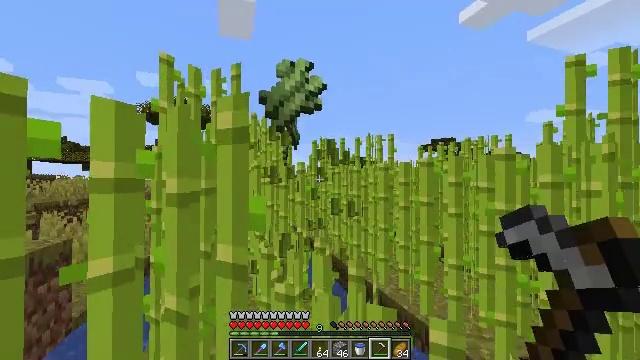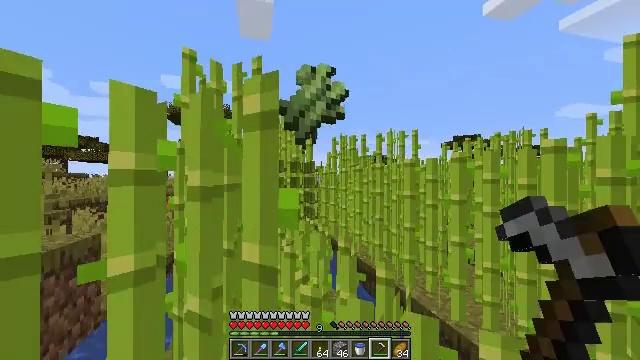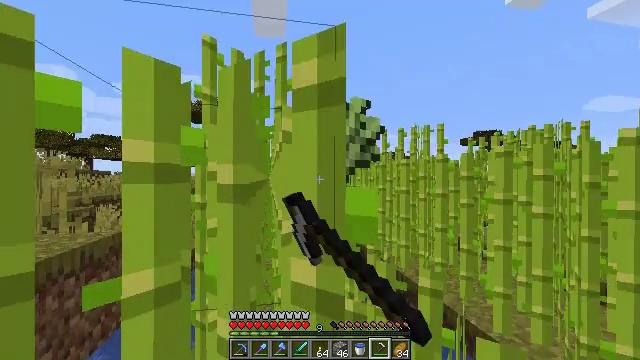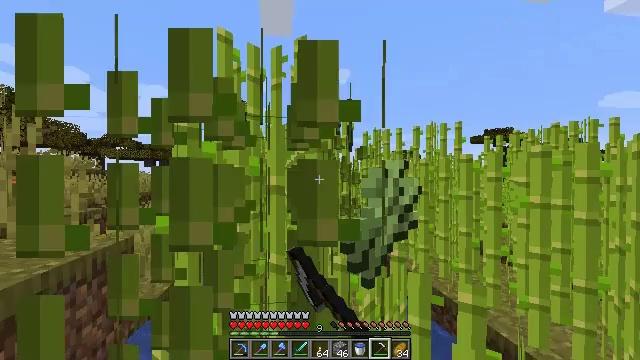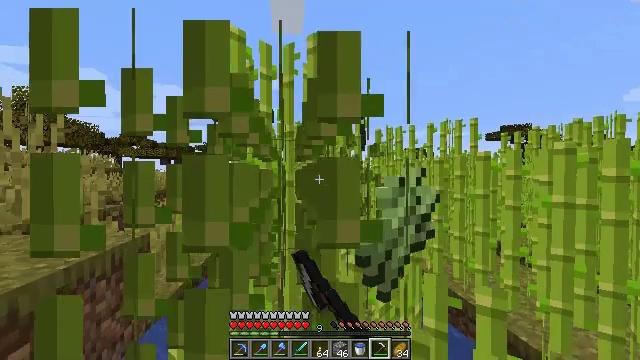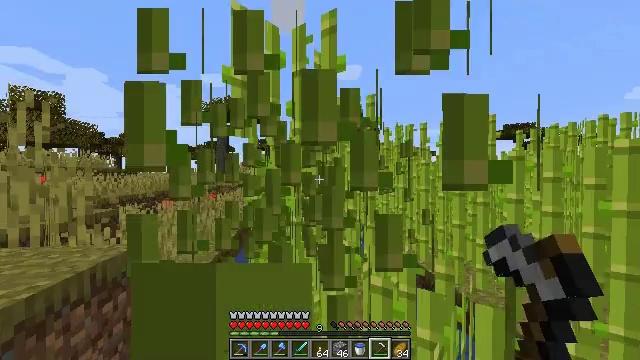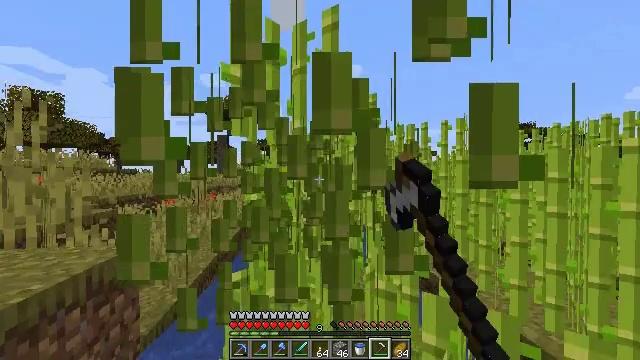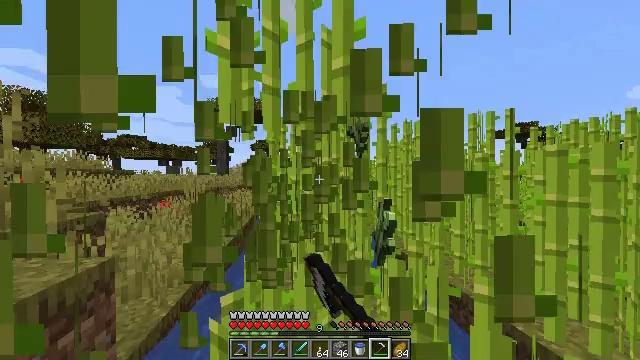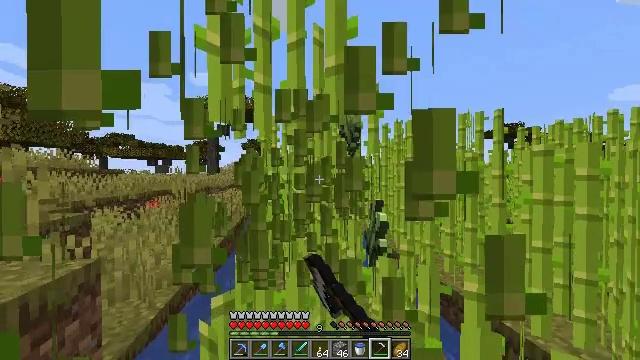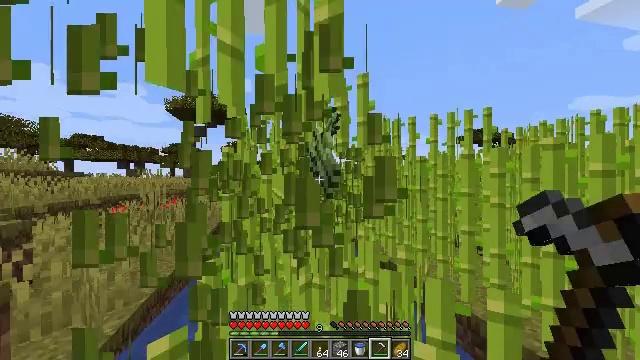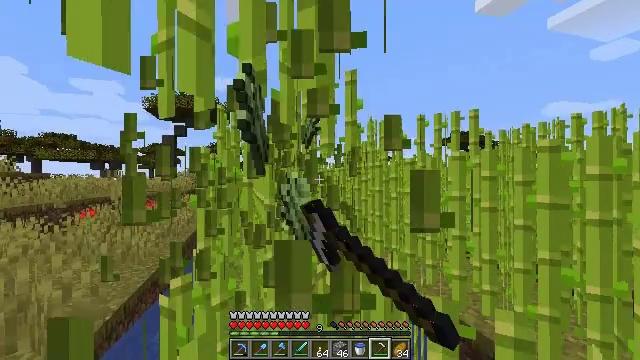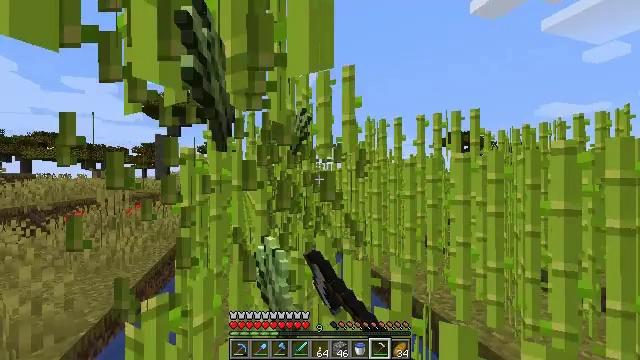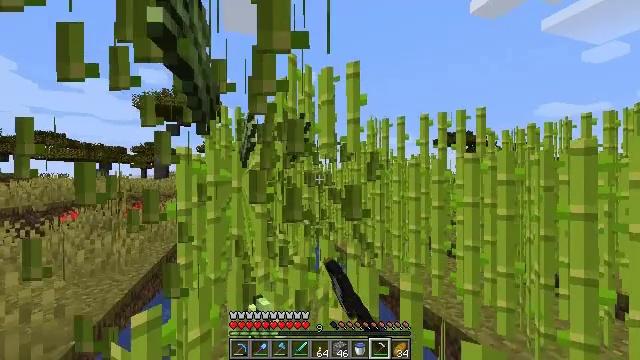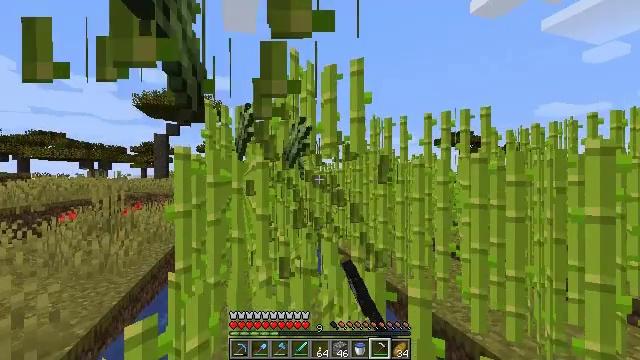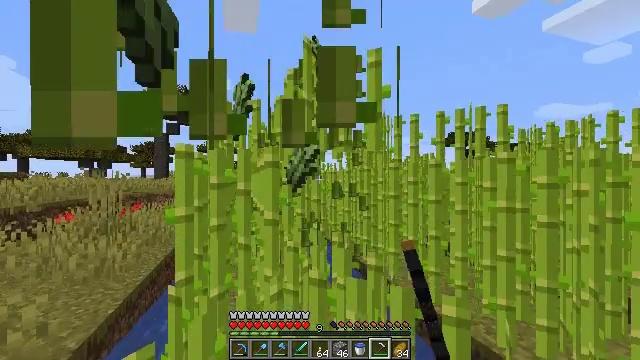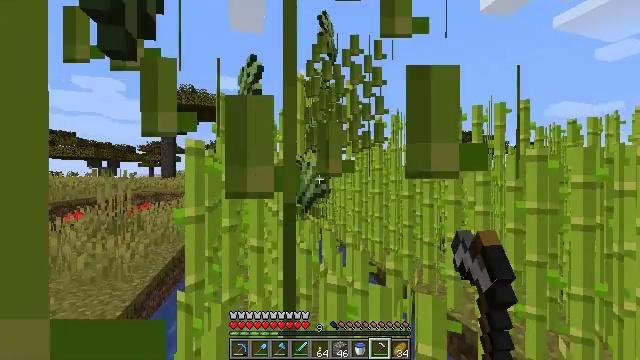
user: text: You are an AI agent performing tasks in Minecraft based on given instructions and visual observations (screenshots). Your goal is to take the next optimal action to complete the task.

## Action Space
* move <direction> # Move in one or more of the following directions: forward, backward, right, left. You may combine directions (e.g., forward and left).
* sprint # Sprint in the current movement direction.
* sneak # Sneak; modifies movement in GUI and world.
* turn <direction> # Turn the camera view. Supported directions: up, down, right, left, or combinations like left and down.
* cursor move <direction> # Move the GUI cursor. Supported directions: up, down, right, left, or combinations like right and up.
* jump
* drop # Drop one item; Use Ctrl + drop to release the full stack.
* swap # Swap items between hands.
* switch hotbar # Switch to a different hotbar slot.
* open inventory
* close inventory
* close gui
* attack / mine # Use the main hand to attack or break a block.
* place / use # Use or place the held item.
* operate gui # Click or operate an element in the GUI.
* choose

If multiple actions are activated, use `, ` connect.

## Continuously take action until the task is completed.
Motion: motion action
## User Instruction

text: Harvest sugar cane from the plant.
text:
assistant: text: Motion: move forward and move left, turn left, attack / mine
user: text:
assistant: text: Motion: move forward and move left, turn left, attack / mine
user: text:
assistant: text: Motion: move forward and move left, turn left, attack / mine
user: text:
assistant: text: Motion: move forward, turn left, attack / mine
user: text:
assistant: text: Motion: move forward, attack / mine
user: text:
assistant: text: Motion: move forward, attack / mine
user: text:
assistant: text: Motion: move forward, attack / mine
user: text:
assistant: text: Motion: move forward, turn right, attack / mine
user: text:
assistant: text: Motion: move forward, turn right, attack / mine
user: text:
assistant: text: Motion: move forward, turn right, attack / mine
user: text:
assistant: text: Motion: move forward, attack / mine
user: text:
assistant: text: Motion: move forward and move left, attack / mine
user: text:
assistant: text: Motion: move forward and move left, attack / mine
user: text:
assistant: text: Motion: move forward and move left, attack / mine
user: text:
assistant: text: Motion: move forward and move left, turn left, attack / mine
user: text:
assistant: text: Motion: move forward and move left, turn left, attack / mine
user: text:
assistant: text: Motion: move forward, turn left, attack / mine
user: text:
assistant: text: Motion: move forward, attack / mine
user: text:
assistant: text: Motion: move forward, attack / mine
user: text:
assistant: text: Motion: move forward, attack / mine
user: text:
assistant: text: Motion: move forward, attack / mine
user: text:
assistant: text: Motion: move forward, attack / mine
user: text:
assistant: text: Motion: move forward, turn right, attack / mine
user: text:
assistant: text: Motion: move forward, turn right, attack / mine
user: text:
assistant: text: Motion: move forward, turn right, attack / mine
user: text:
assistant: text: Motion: move forward, attack / mine
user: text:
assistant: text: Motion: move forward, attack / mine
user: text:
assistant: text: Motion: move forward and move left, turn left, attack / mine
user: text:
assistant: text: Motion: move forward and move left, turn left, attack / mine
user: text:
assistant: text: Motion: move forward and move left, turn left, attack / mine